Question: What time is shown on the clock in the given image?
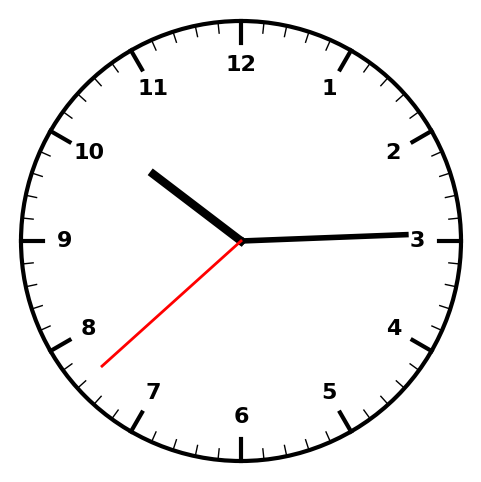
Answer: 10:14:38